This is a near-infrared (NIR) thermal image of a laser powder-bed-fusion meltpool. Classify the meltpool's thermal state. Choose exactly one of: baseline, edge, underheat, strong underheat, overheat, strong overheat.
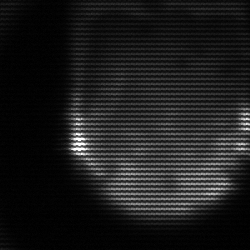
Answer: edge